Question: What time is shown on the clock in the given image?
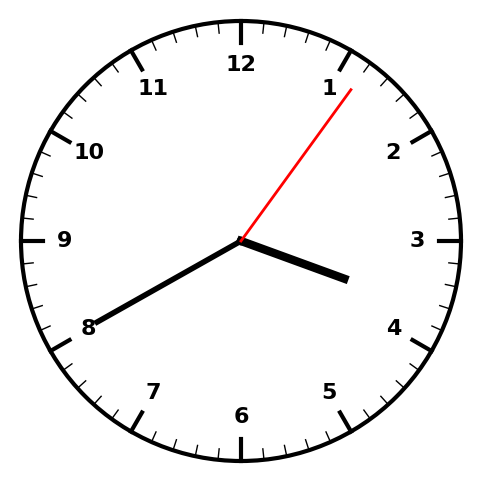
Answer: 03:40:06